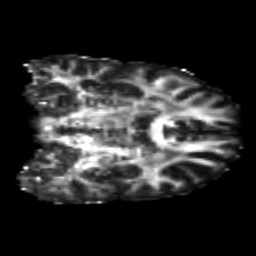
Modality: FA
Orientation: coronal
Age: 23
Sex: male
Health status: healthy
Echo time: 0.074 s